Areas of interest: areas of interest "Toll Station"
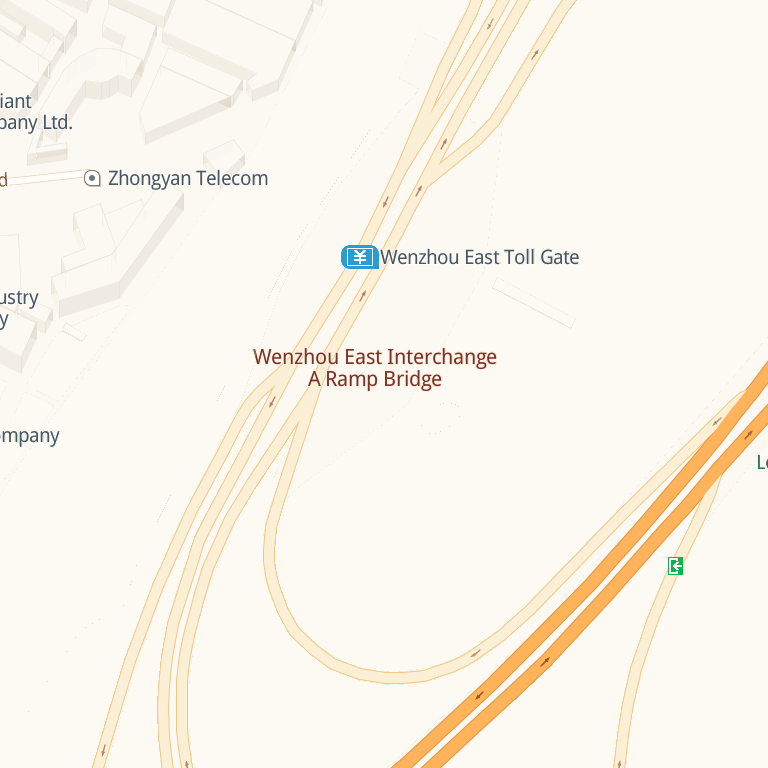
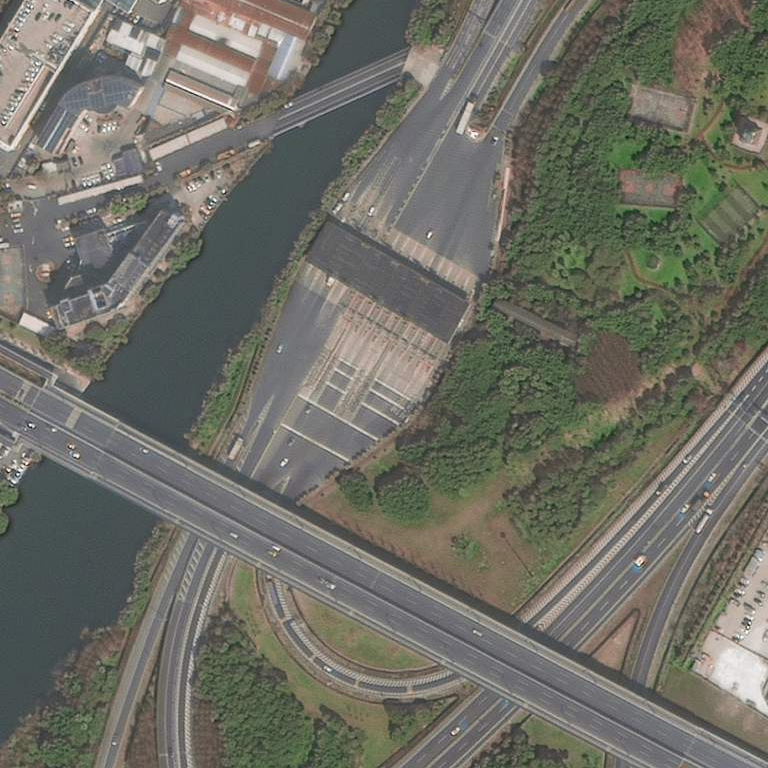